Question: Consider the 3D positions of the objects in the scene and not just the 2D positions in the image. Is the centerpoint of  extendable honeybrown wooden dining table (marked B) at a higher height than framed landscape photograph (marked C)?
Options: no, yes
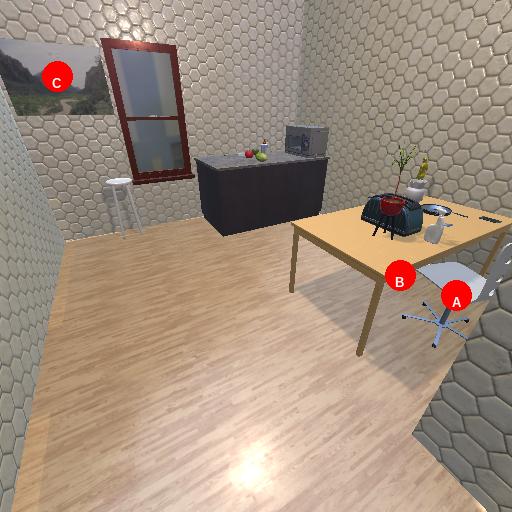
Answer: no